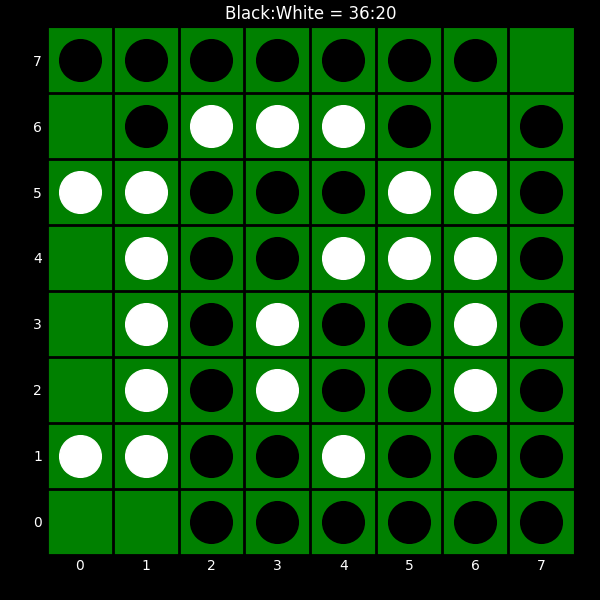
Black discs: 36
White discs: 20